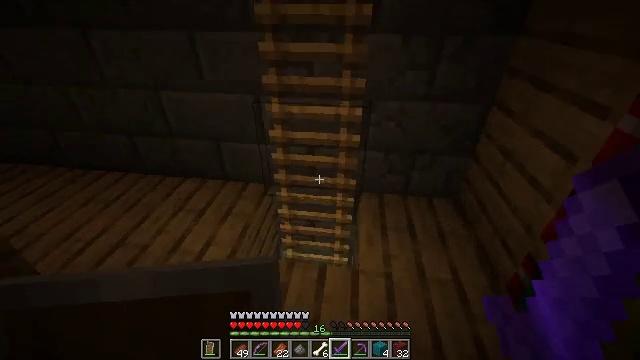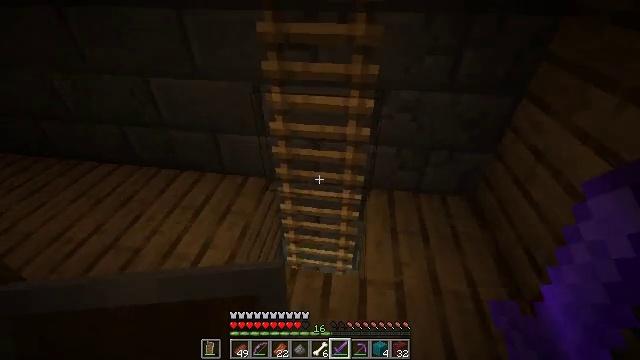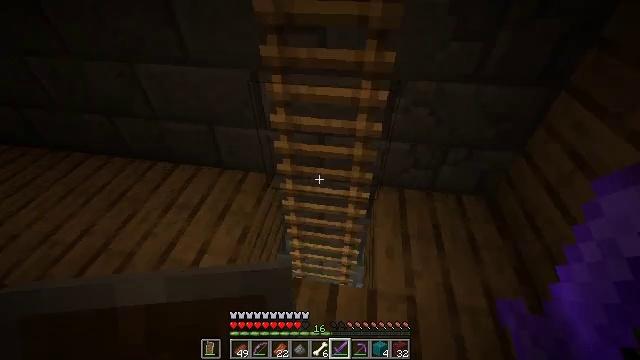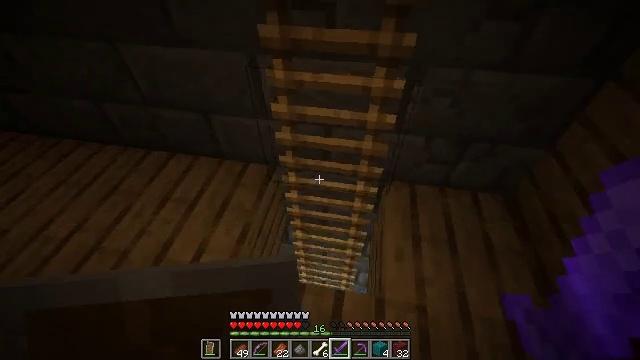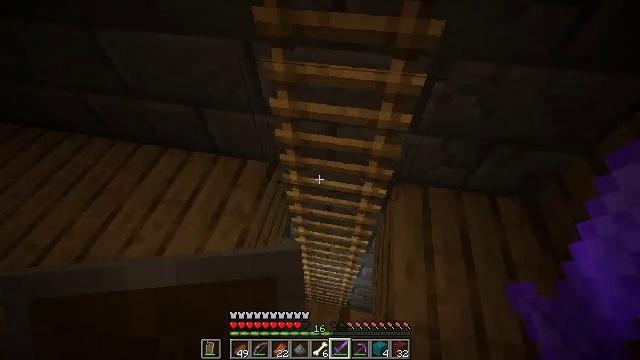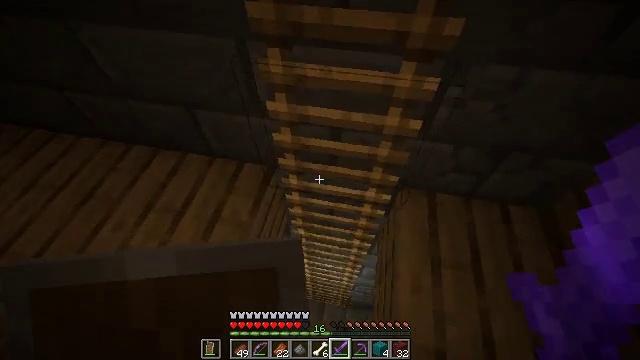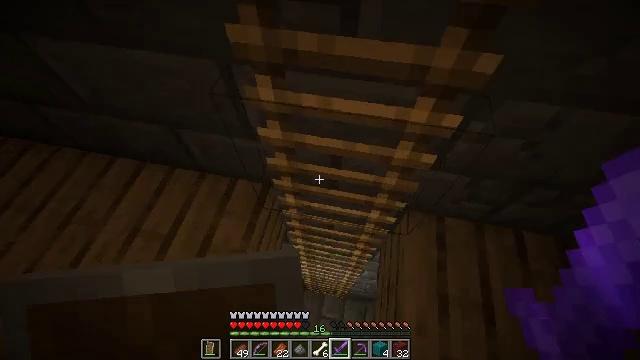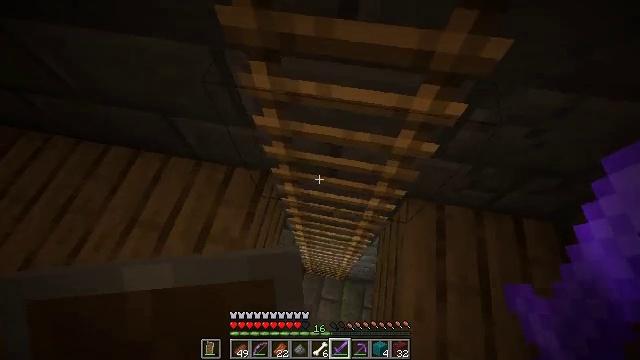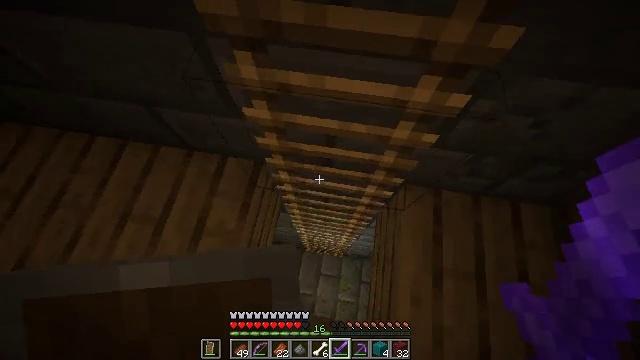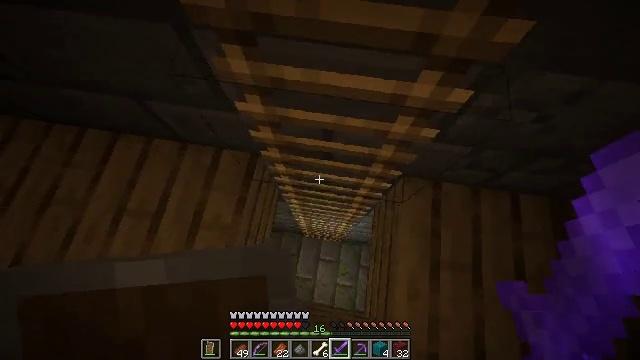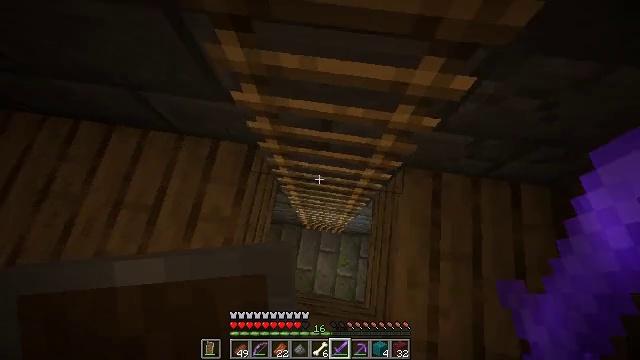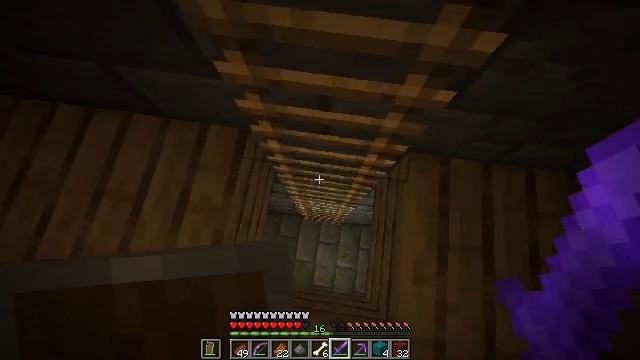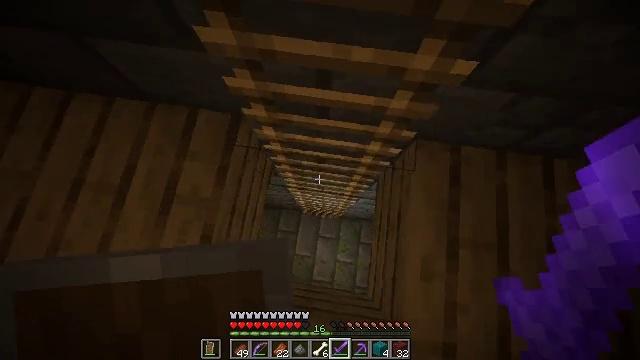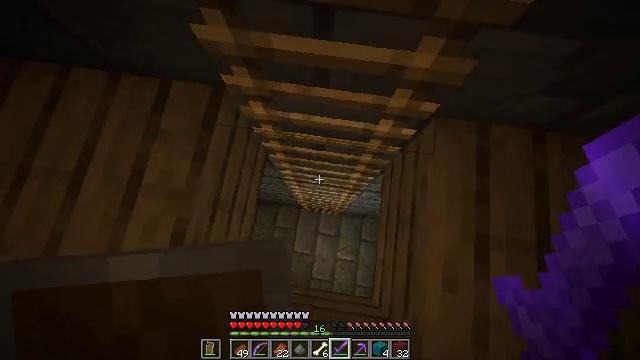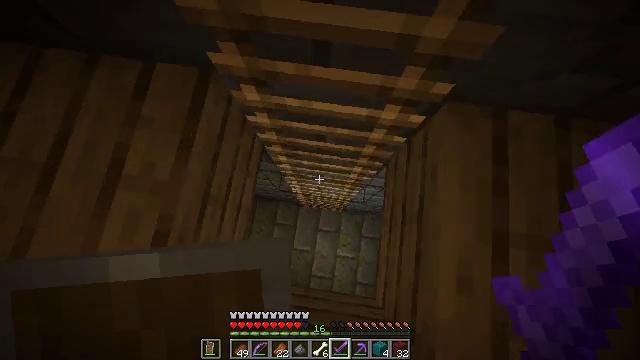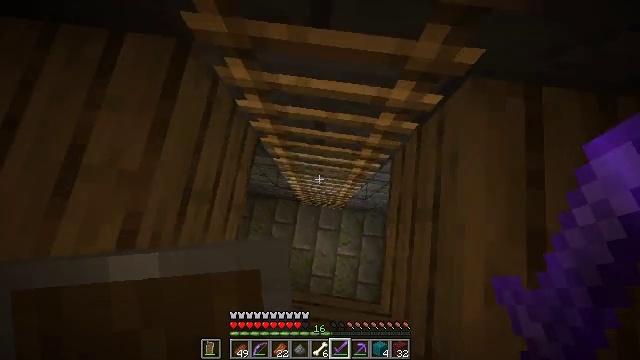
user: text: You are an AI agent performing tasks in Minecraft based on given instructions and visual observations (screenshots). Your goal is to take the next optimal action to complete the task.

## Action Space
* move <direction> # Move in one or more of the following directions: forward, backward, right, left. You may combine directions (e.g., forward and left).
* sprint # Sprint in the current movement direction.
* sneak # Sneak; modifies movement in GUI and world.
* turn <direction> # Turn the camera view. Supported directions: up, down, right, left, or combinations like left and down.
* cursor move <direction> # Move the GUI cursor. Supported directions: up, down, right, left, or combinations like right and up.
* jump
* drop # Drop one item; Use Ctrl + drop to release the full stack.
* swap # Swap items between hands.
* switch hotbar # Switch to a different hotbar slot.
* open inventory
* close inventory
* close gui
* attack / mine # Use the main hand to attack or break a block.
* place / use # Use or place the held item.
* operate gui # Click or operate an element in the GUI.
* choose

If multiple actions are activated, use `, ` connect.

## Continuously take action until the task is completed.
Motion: motion action
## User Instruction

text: Remove the cobweb to avoid getting stuck.
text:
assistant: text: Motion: move forward, turn down
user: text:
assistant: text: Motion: move forward, turn down
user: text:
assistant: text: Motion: move forward, turn left and down
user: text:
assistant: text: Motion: move forward, turn down
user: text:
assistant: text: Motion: move forward, turn down
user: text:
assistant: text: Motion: move forward, turn down
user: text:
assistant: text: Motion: turn down
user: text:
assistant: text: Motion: turn right and down
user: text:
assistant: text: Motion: turn down
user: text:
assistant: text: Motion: turn down
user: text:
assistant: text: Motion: turn down
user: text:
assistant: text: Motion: turn down
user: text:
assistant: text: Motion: no_op
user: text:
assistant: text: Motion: no_op
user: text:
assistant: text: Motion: no_op
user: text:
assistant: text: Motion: no_op
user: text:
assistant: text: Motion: no_op
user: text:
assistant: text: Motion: no_op
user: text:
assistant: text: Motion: no_op
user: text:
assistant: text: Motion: turn right and up
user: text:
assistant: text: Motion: turn right and up
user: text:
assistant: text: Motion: turn right and up
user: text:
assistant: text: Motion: turn right and up
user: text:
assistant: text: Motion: turn right
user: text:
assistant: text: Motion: turn right and up
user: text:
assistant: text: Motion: turn right and up
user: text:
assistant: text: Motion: turn right and up
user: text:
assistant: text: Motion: turn right and up
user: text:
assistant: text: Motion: turn right and up
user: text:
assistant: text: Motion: turn right and up